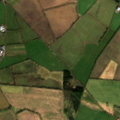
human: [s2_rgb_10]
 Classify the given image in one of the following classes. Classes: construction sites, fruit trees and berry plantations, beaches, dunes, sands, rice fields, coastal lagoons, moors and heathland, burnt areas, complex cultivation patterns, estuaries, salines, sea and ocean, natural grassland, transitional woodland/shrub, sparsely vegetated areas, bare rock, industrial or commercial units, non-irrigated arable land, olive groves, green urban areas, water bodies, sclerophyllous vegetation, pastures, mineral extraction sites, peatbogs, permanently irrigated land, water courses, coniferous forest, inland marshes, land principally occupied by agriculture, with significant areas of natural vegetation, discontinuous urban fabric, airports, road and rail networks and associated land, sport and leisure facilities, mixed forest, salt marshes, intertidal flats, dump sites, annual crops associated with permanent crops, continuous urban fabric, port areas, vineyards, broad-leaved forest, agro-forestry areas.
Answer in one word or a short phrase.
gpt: non-irrigated arable land, pastures